Question: Please have a look at the following
'''
<RelativeLayout xmlns:android="http://schemas.android.com/apk/res/android"
xmlns:tools="http://schemas.android.com/tools"
android:id="@+id/sales_inqury_main_layout"
android:layout_width="fill_parent"
android:layout_height="fill_parent"
android:clickable="true"
android:paddingTop="@dimen/activity_vertical_margin"
tools:context=".SalesInqury" >
<LinearLayout
android:id="@+id/sales_inq_title_layout"
android:layout_width="fill_parent"
android:layout_height="wrap_content"
android:paddingLeft="@dimen/activity_horizontal_margin"
android:paddingRight="@dimen/activity_horizontal_margin"
android:gravity="center"
>
<TextView
android:id="@+id/textView1"
android:layout_width="wrap_content"
android:layout_height="wrap_content"
android:layout_alignParentTop="true"
android:layout_centerInParent="true"
android:text="@string/sales_inqury"
android:paddingLeft="@dimen/activity_horizontal_margin"
android:paddingRight="@dimen/activity_horizontal_margin"
android:textSize="40sp" />
<ImageView
android:id="@+id/add_new_sales_inqury_btn"
android:layout_width="wrap_content"
android:layout_height="wrap_content"
android:layout_alignBottom="@+id/textView1"
android:layout_alignParentRight="true"
android:layout_toRightOf="@+id/textView1"
android:src="@drawable/add_2" />
</LinearLayout>
<EditText
android:id="@+id/search_2"
android:layout_width="wrap_content"
android:layout_height="wrap_content"
android:layout_alignParentRight="true"
android:layout_below="@id/sales_inq_title_layout"
android:layout_marginTop="10dp"
android:ems="8"
android:singleLine="true"
android:paddingLeft="@dimen/activity_horizontal_margin"
android:paddingRight="@dimen/activity_horizontal_margin"
android:hint="Search" >
</EditText>
<ImageView
android:id="@+id/alphabet_order"
android:layout_width="wrap_content"
android:layout_height="wrap_content"
android:layout_alignLeft="@id/sales_inq_title_layout"
android:layout_alignTop="@+id/search_2"
android:layout_alignParentLeft="true"
android:paddingLeft="@dimen/activity_horizontal_margin"
android:paddingRight="@dimen/activity_horizontal_margin"
android:layout_marginLeft="10dp"
android:src="@drawable/open_alphabet" />
<ScrollView
android:id="@+id/scrollView1"
android:layout_width="fill_parent"
android:layout_height="wrap_content"
android:layout_marginTop="10dp"
android:paddingBottom="5dp"
android:paddingLeft="@dimen/activity_horizontal_margin"
android:paddingRight="@dimen/activity_horizontal_margin"
android:layout_below="@+id/alphabet_order" >
<TableLayout
android:id="@+id/sales_inq_table"
android:layout_width="match_parent"
android:layout_height="wrap_content"
android:stretchColumns="2"
>
<TableRow
android:id="@+id/tableRow1"
android:layout_width="wrap_content"
android:layout_height="wrap_content"
android:paddingTop="10dp"
android:paddingBottom="10dp"
android:paddingLeft="5dp"
android:paddingRight="5dp">
<ImageView
android:id="@+id/imageView1"
android:layout_width="wrap_content"
android:layout_height="wrap_content"
android:src="@android:drawable/presence_audio_online" />
<TextView
android:id="@+id/testWord"
android:layout_width="wrap_content"
android:layout_height="wrap_content"
android:textAppearance="?android:attr/textAppearanceSmall"
android:text="John Abbruzzi"
/>
<TextView
android:id="@+id/textView3"
android:layout_width="wrap_content"
android:layout_height="wrap_content"
android:layout_gravity="right"
android:textAppearance="?android:attr/textAppearanceSmall"
android:text="<PHONE> 890" />
</TableRow>
<TableRow
android:id="@+id/tableRow2"
android:layout_width="wrap_content"
android:layout_height="wrap_content"
android:textAppearance="?android:attr/textAppearanceSmall"
android:paddingTop="10dp"
android:paddingBottom="10dp"
android:paddingLeft="5dp"
android:paddingRight="5dp" >
<ImageView
android:id="@+id/imageView1"
android:layout_width="wrap_content"
android:layout_height="wrap_content"
android:src="@android:drawable/presence_audio_away" />
<TextView
android:layout_width="wrap_content"
android:layout_height="wrap_content"
android:text="Lincon Burrows" />
<TextView
android:id="@+id/textView3"
android:layout_width="wrap_content"
android:layout_height="wrap_content"
android:layout_gravity="right"
android:text="<PHONE> 216" />
</TableRow>
<TableRow
android:id="@+id/tableRow3"
android:layout_width="wrap_content"
android:layout_height="wrap_content" >
</TableRow>
<TableRow
android:id="@+id/tableRow4"
android:layout_width="wrap_content"
android:layout_height="wrap_content" >
</TableRow>
</TableLayout>
</ScrollView>
<include layout = "@layout/activity_drop_down_menu"
android:layout_width="fill_parent"
android:layout_height="wrap_content"
android:layout_marginTop="10dp"
android:layout_alignParentBottom="true"/>
</RelativeLayout>
'''
There is an issue with the 'include' layout. Whenever the user touch the search 'EditText' and open the Soft Keyboard, the 'include' layout comes on top of the keyboard, just like the following (see the bar on top of the keyboard with "^^^" text.) I have highlighted it in red colour

Following is the code of this 'include' layout.
'''
<RelativeLayout xmlns:android="http://schemas.android.com/apk/res/android"
xmlns:tools="http://schemas.android.com/tools"
android:layout_width="fill_parent"
android:layout_height="fill_parent"
>
<SlidingDrawer
android:id="@+id/SlidingDrawer"
android:layout_width="wrap_content"
android:layout_height="250dp"
android:layout_alignParentBottom="true"
android:content="@+id/contentLayout"
android:handle="@+id/slideButton"
android:orientation="vertical"
android:alpha="0.7">
<LinearLayout
android:id="@+id/slideButton"
android:layout_width="fill_parent"
android:layout_height="20dp"
android:orientation="vertical"
android:clickable="true"
android:gravity="right"
android:background="@android:drawable/bottom_bar"
>
<TextView
android:id="@+id/textView1"
android:layout_width="wrap_content"
android:layout_height="wrap_content"
android:text="^^^"
android:textAppearance="?android:attr/textAppearanceMedium" />
</LinearLayout>
<LinearLayout
android:id="@+id/contentLayout"
android:layout_width="fill_parent"
android:layout_height="wrap_content"
android:orientation="vertical"
android:padding="10dip"
android:background="@drawable/gradient_gray" >
<TextView
android:id="@+id/menu_add_inquiry"
android:layout_width="fill_parent"
android:layout_height="wrap_content"
android:padding="5dp"
android:text="@string/add_inquiry"
android:textColor="#ffffff"
android:clickable="true"
android:onClick="onMenuItemClicked"
android:textAppearance="?android:attr/textAppearanceMedium" />
<TextView
android:id="@+id/menu_add_event"
android:layout_width="fill_parent"
android:layout_height="wrap_content"
android:padding="5dp"
android:text="@string/add_event"
android:textColor="#ffffff"
android:textAppearance="?android:attr/textAppearanceMedium" />
<TextView
android:id="@+id/menu_additional_info"
android:layout_width="fill_parent"
android:layout_height="wrap_content"
android:padding="5dp"
android:text="@string/additional_info"
android:textColor="#ffffff"
android:textAppearance="?android:attr/textAppearanceMedium" />
<TextView
android:id="@+id/menu_add_to_contacts"
android:layout_width="fill_parent"
android:layout_height="wrap_content"
android:padding="5dp"
android:text="@string/add_to_contacts"
android:textColor="#ffffff"
android:textAppearance="?android:attr/textAppearanceMedium" />
</LinearLayout>
</SlidingDrawer>
</RelativeLayout>
'''
I do not want this 'include' layout to come on top of te keyboard when it is Open. How can I do this?
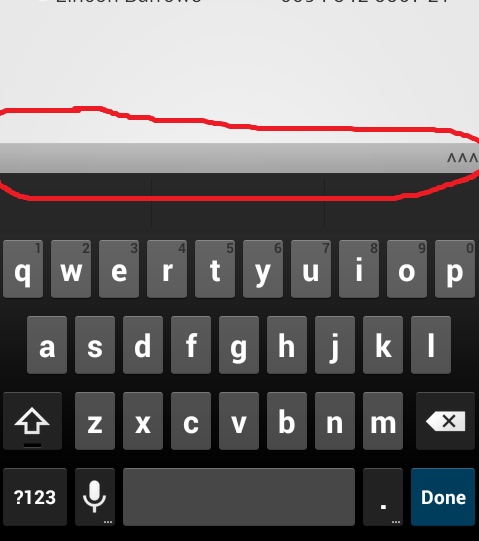
Answer: Add 'android:windowSoftInputMode="adjustPan|adjustResize"' to manifest - to the corresponding activity:
'''
<activity android:name="MyActivity"
...
android:windowSoftInputMode="adjustPan|adjustResize"
...
</activity>
'''